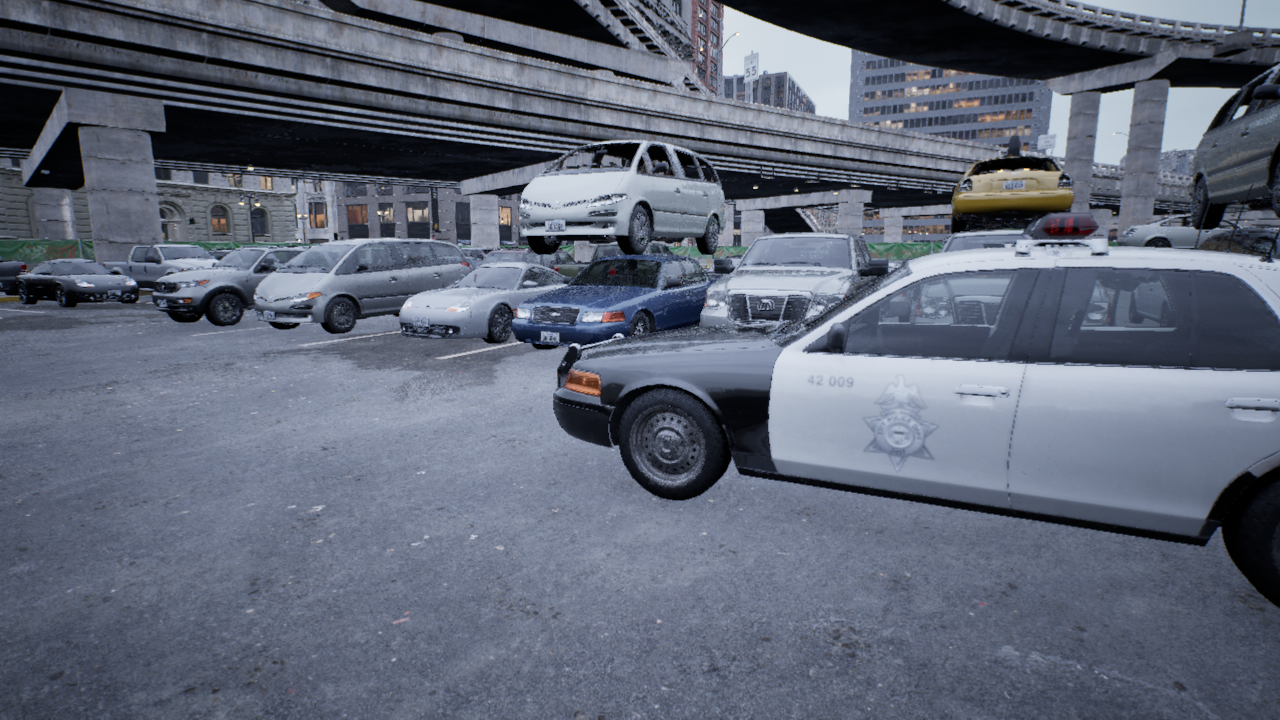
Venue: arterial
Lighting: overcast
Vehicle rig: sedan